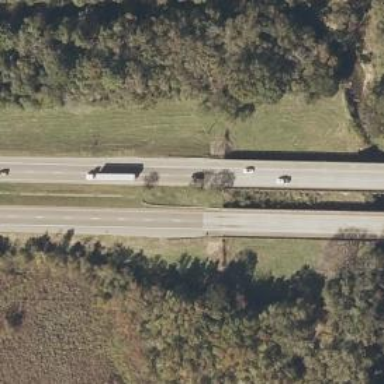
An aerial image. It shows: Bridge on trunk highway that is expressway with dual carriageway.